Field crop: maize
Growth stage: 2
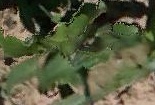
Species: maize